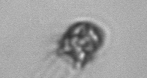
Label: Balanion